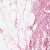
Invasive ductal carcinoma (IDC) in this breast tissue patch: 0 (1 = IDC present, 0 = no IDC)